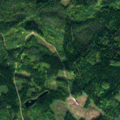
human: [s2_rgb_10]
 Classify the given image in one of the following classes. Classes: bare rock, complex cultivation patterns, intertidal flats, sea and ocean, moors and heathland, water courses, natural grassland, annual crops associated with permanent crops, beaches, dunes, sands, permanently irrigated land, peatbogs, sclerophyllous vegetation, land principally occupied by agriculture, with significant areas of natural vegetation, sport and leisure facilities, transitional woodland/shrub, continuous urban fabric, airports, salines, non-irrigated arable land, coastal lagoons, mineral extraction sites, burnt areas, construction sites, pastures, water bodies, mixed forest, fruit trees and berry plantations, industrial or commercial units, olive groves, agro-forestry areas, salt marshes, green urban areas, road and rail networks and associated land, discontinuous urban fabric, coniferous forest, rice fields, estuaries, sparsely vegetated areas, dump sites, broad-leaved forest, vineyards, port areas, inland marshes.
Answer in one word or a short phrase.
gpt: coniferous forest, mixed forest